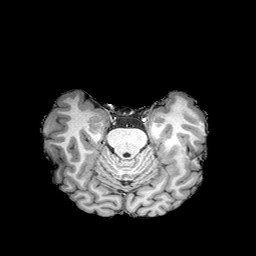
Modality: T1w
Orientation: coronal
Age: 31
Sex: male
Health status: healthy